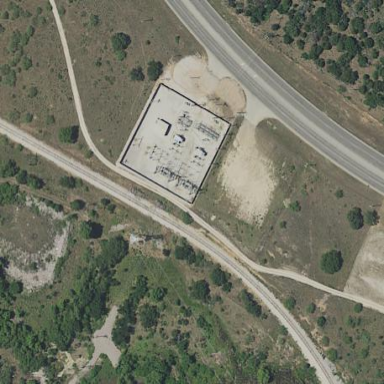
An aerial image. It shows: Distribution level power substation surrounded by wall.